Question: I try to send an Email by using CDOSYS and AJAX in IIS 7 Server.
I have sent an AJAX request to send the mail. And AJAX returns 200 OK status.
But the Email was not arrived.
Who can solve my problem? Thanks a lot!

'''
function sendEmailAjaxFunc(){
var cusName = document.getElementById("cusName").value;
var emailAdr = document.getElementById("emailAdr").value;
var xmlhttp;
try{
xmlhttp=new XMLHttpRequest();
}
catch(e){
xmlhttp = new ActiveXObject('Microsoft.XMLHTTP');
}
xmlhttp.open("GET","sendEmail.asp?cusName="+cusName+"&emailAdr="+emailAdr+"&sTime="+new Date().getTime(),true);
xmlhttp.onreadystatechange=function() {
if (xmlhttp.readyState==4 && xmlhttp.status==200) {
//finish report
//alert(xmlhttp.responseText);
}
}
xmlhttp.send(null);
return true;
}
'''
'''
<%@ Language=JScript CodePage=65001 %>
<%
var cusName = Request.QueryString("cusName");
var emailAdr = Request.QueryString("emailAdr");
var objMail = Server.CreateObject( "CDO.Message" );
objMail.BodyPart.charset = "unicode-1-1-utf-8";
objMail.From = 'info@it.com';
objMail.To = emailAdr;
objMail.Cc = emailAdr;
objMail.Subject = 'It-Zhai GmbH';
objMail.TextBody = 'Hello ' + cusName + ', just a text email';
//objMail.HTMLBody = 'HTML';
//objMail.AddAttachment('justAttachment.txt');
objMail.SendMail;
%>
'''
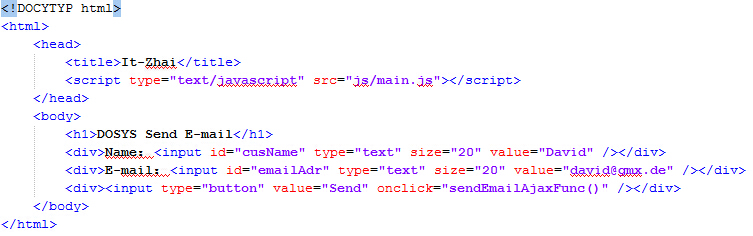
Answer: Do you have an email server set up to send the message? It looks like you need to configure the message to be sent through a server.
Here are a few more options to add to your configuration...
'''
objMail.Configuration.Fields.Item _
("http://schemas.microsoft.com/cdo/configuration/sendusing") = 2
'Name or IP of Remote SMTP Server'
objMail.Configuration.Fields.Item _
("http://schemas.microsoft.com/cdo/configuration/smtpserver") = "smtp.myserver.com"
'Server port (typically 25)'
objMail.Configuration.Fields.Item _
("http://schemas.microsoft.com/cdo/configuration/smtpserverport") = 25
objMail.Configuration.Fields.Update
'''
You can find more info here... <URL>